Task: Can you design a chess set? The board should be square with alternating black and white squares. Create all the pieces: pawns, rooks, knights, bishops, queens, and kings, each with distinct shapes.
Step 192:
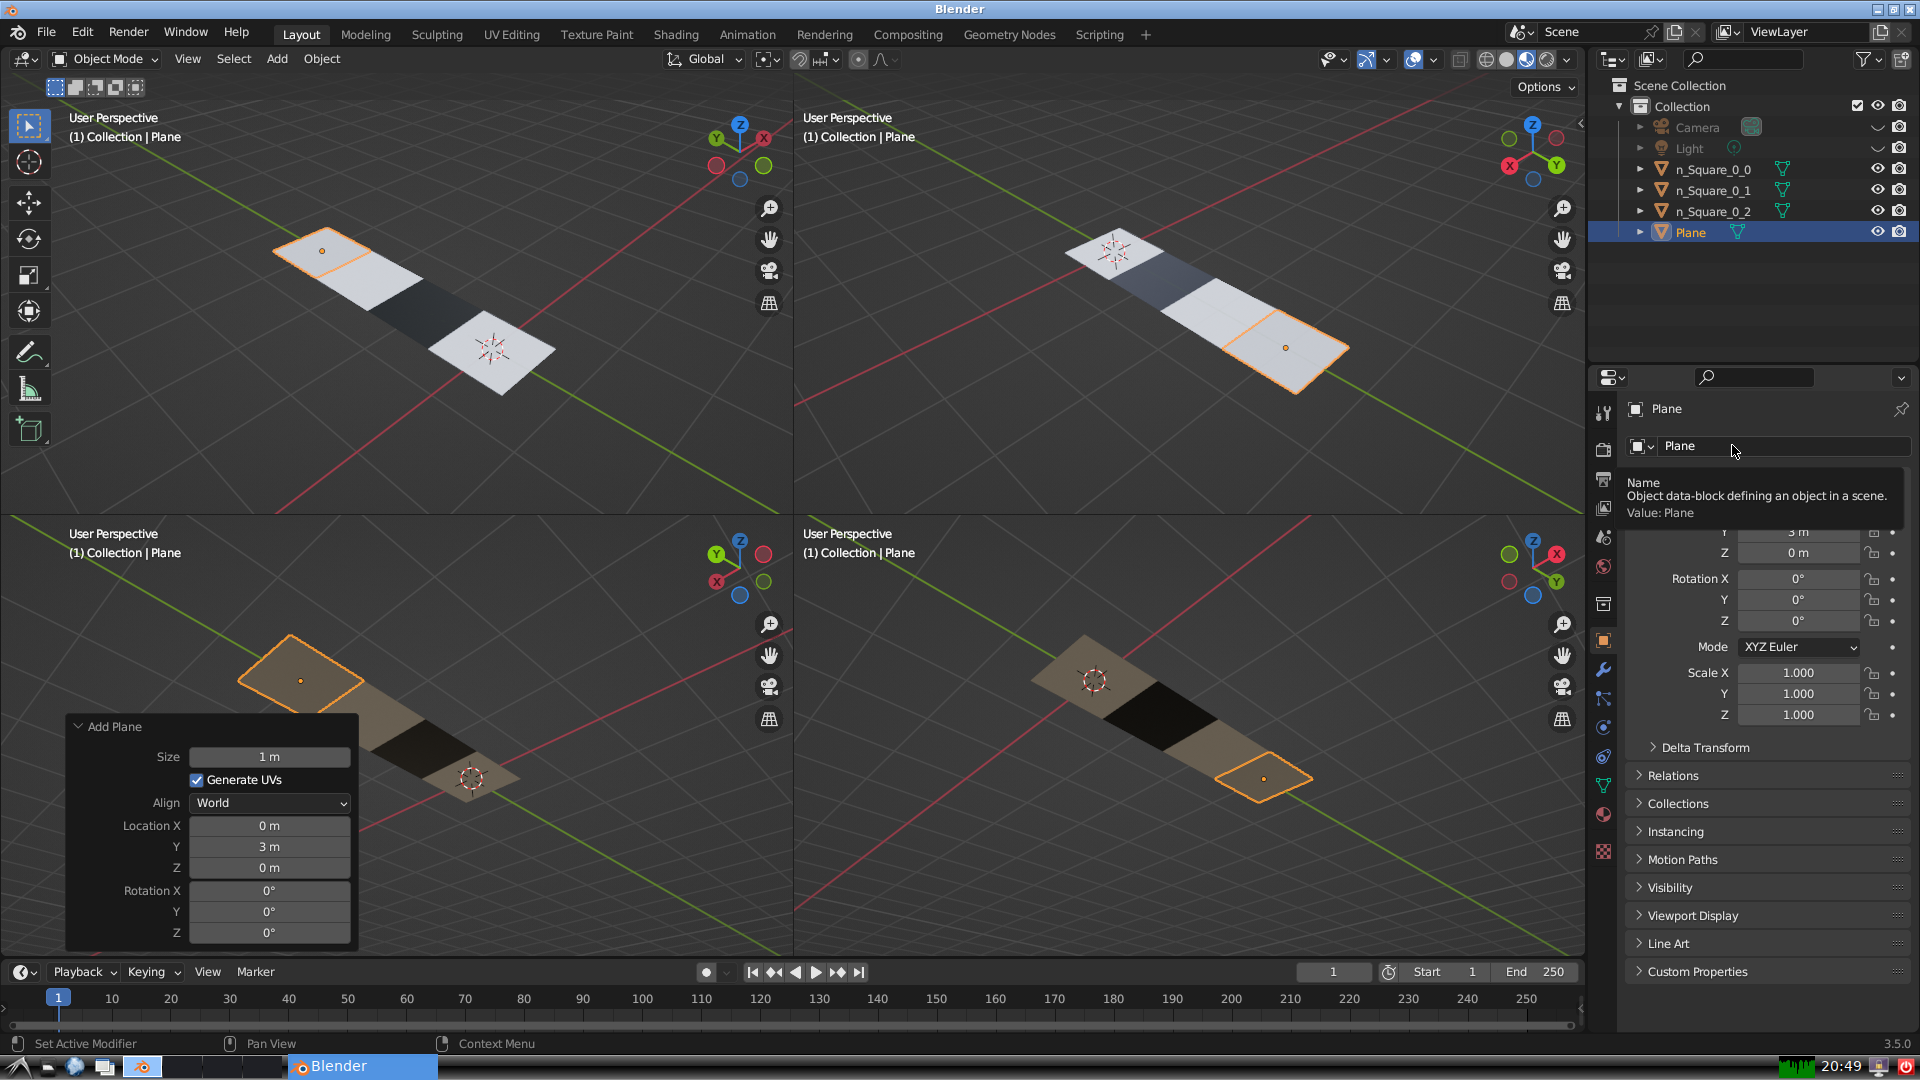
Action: click: no